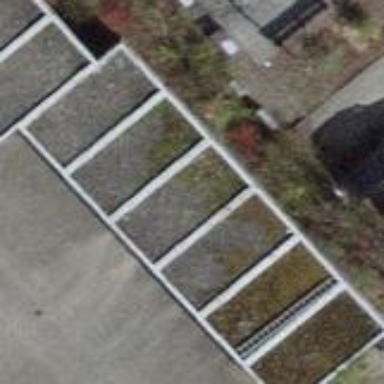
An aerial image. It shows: Garage building.